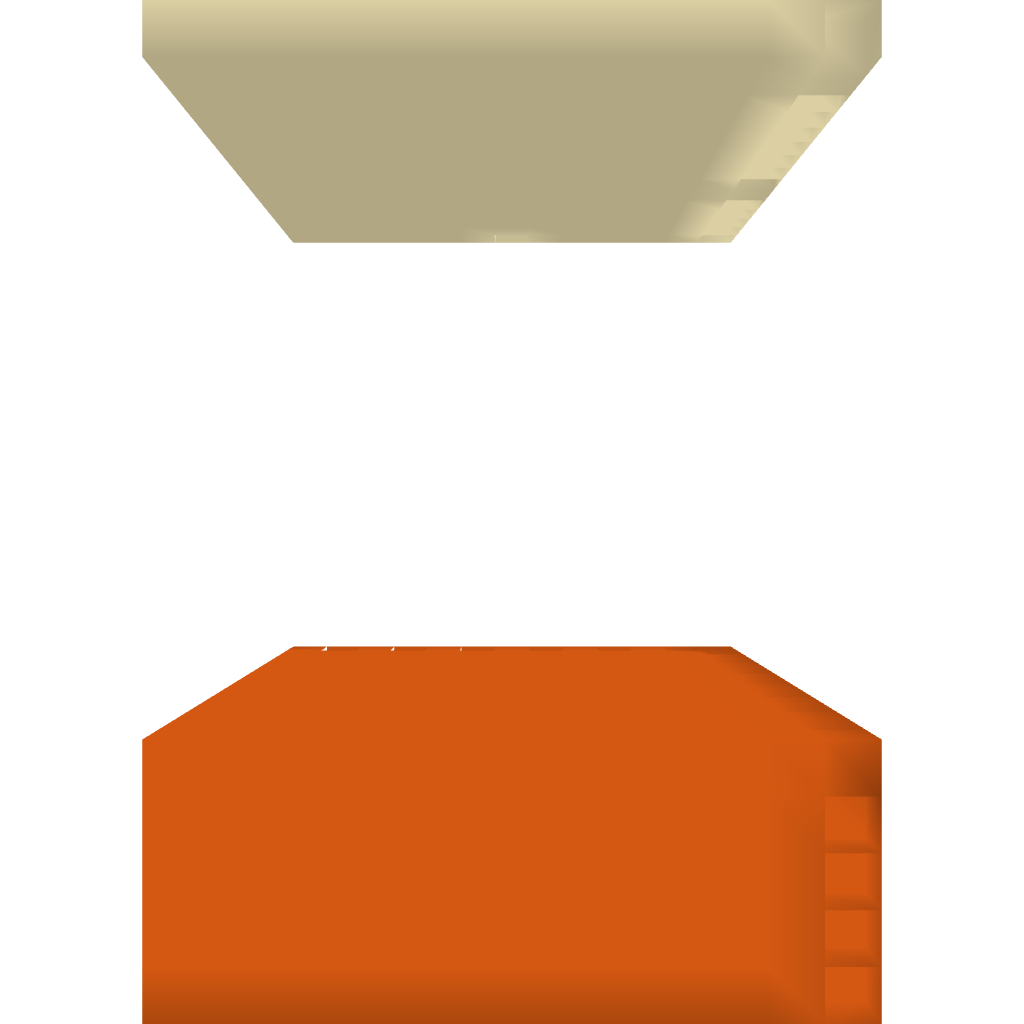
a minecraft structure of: desert pit fall trap